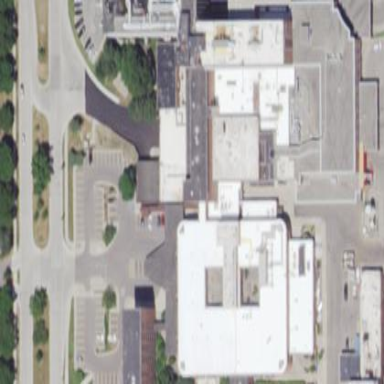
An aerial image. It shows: Hospital building.